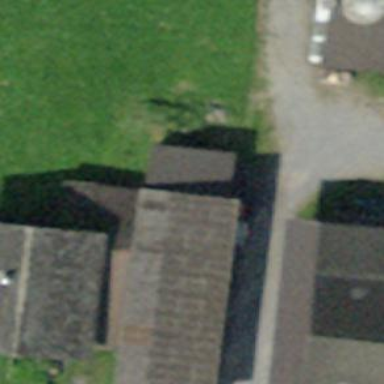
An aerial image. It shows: Shed building.